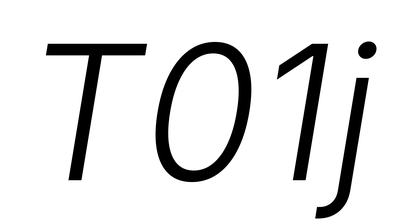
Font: Inter-Italic_Light_Italic